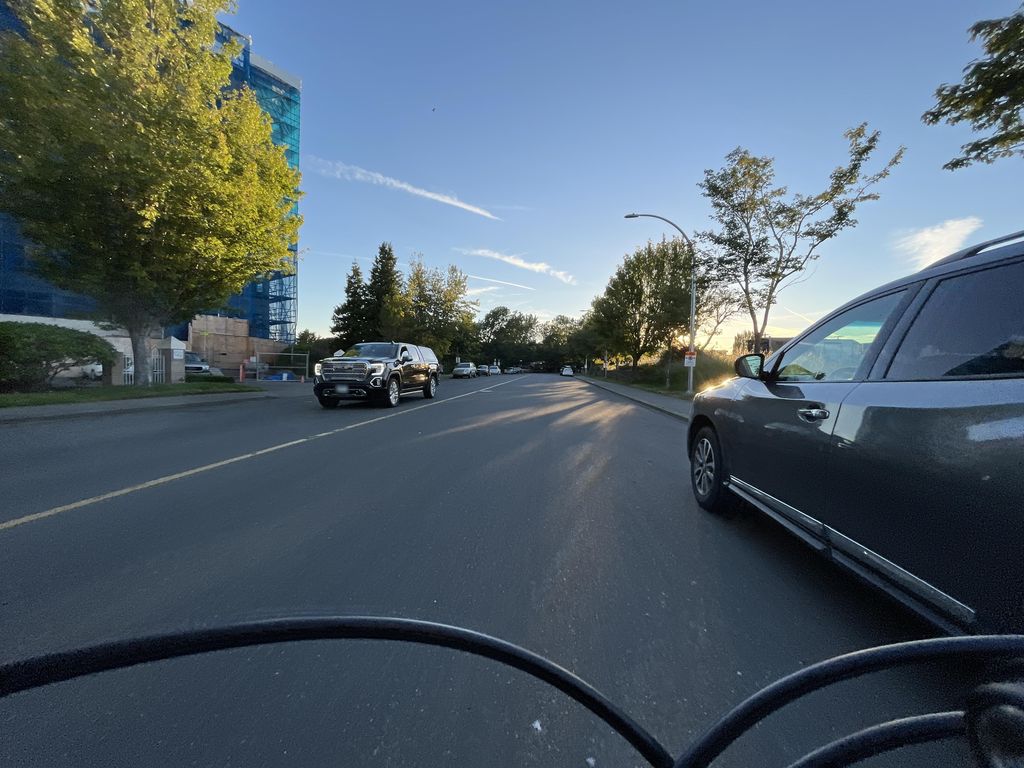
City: victoria